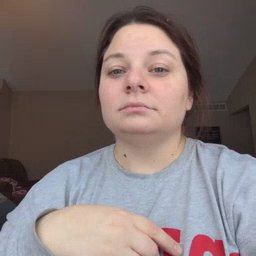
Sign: up